六年级 · 计数
 下面是王叔叔一家自驾游行车情况统计图。

（1）到达目的地时共用了 ）小时，途中休息了 $\qquad$ ) 小时。

(2) 第一个小时行驶 $\qquad$ ) 千米；第 $\qquad$ ) 个小时行的最多。

（3）不算休息，王叔叔一家平均每小时行驶 $\qquad$ ) 千米。
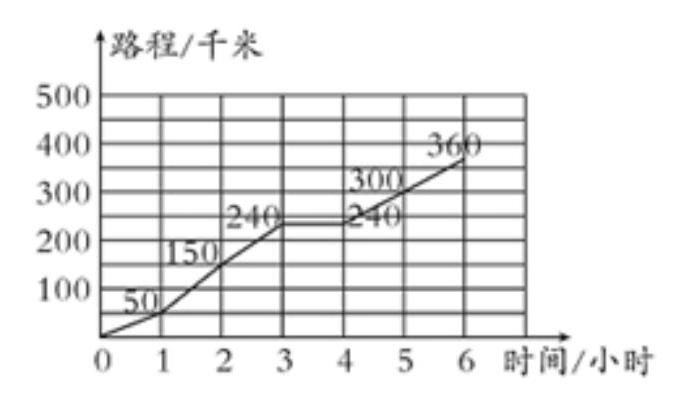
答案: $6 \quad 1 \quad 50 \quad 2 \quad 72$